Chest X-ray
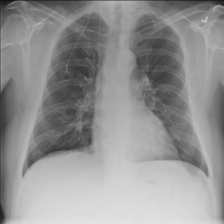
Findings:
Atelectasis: negative
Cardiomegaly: negative
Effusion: negative
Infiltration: negative
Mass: negative
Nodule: negative
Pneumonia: negative
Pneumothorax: negative
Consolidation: negative
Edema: negative
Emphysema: negative
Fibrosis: negative
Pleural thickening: negative
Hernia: negative